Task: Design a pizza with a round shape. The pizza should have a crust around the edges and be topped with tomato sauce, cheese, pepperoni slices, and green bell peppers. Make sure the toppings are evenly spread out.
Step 663:
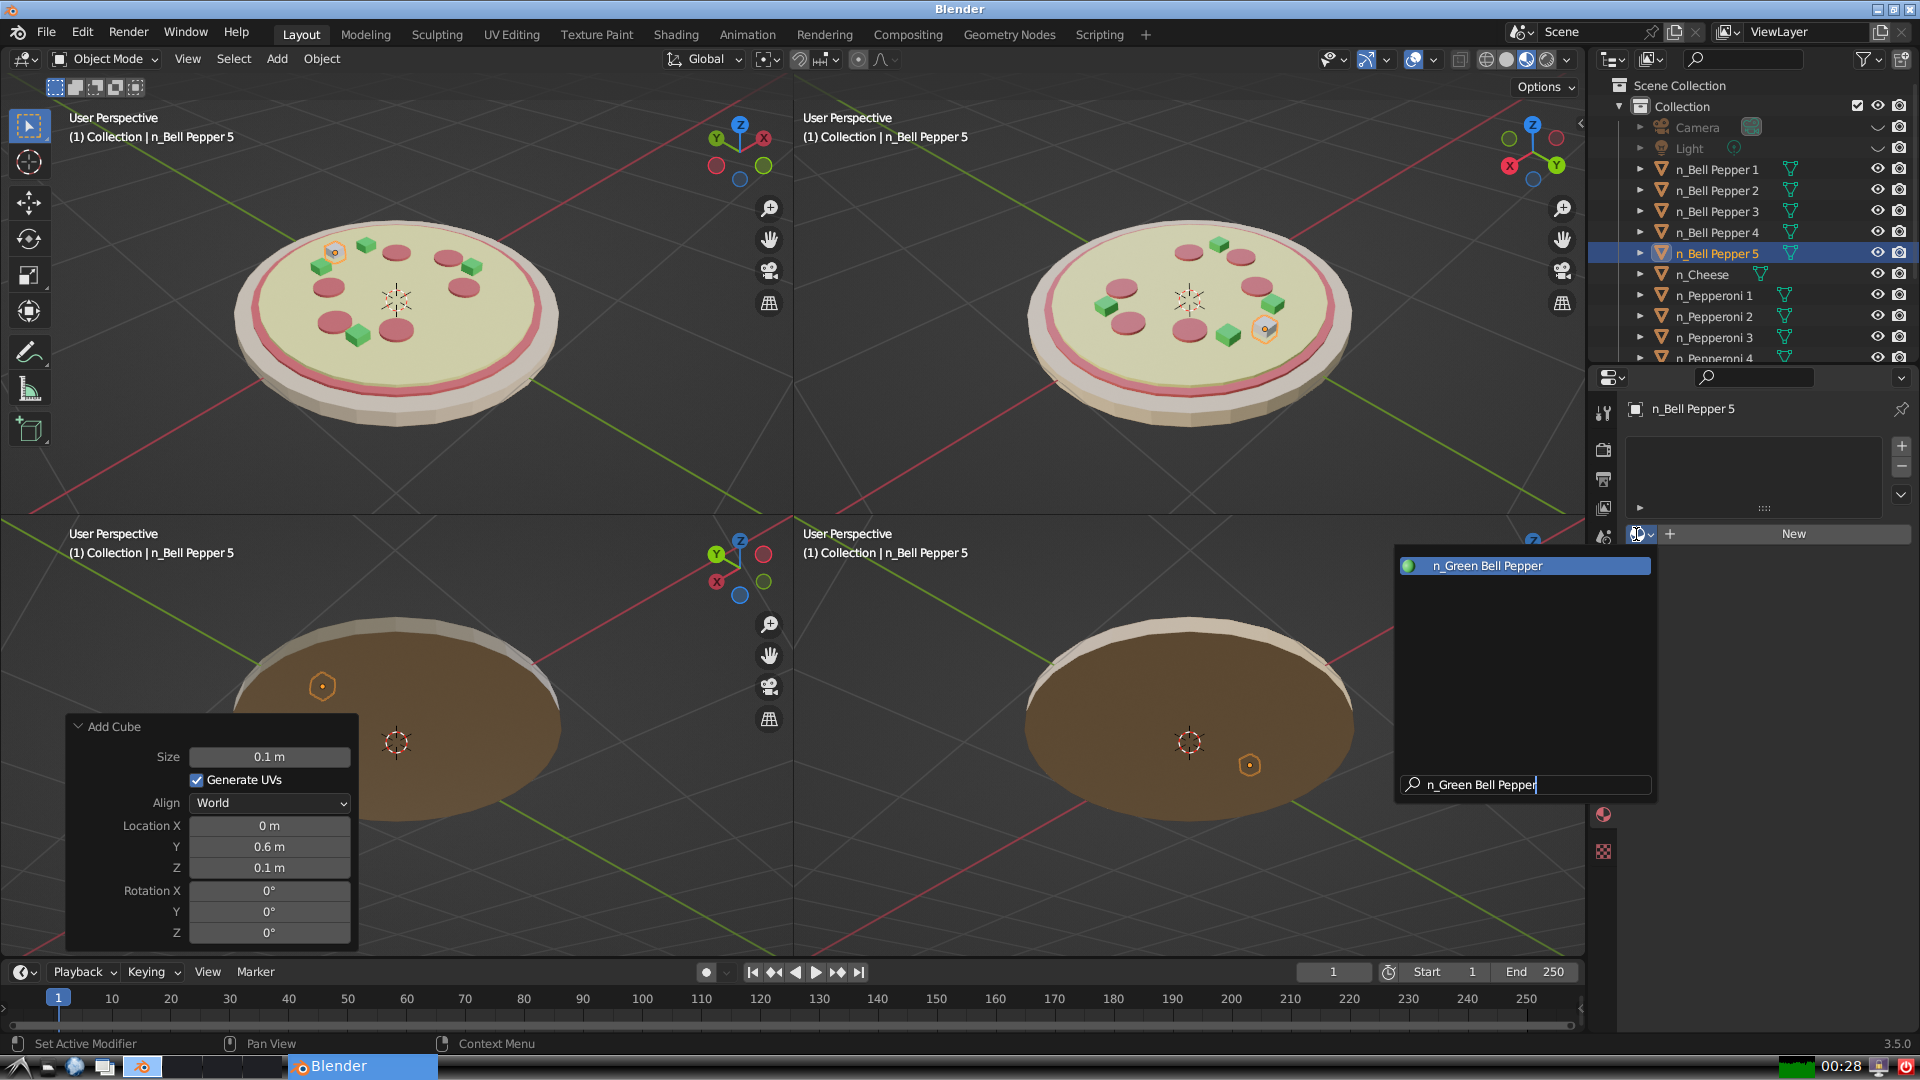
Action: {"key_press": ['Return']}